Question: I'm drawing some glyphs in a WinForms application. Each glyph is defined by a graphics path, basically is a rectangle with rounder corners.
Now I fill the graphics path with a single color, but I need to fill with two colors. The following example explains what I need:

I would like to avoid creating a new 'GraphicsPath' because the performance of the application could be affected.
Is there any tricky option to draw the second fill color without creating a new graphics path?
Here is the code of my graphics path:
'''
public class RoundedRectangle
{
public static GraphicsPath Create(int x, int y, int width, int height)
{
int radius = height / 2;
int xw = x + width;
int yh = y + height;
int xwr = xw - radius;
int xr = x + radius;
int r2 = radius * 2;
int xwr2 = xw - r2;
GraphicsPath p = new GraphicsPath();
p.StartFigure();
// Right arc
p.AddArc(xwr2, y, r2, r2, 270, 180);
//Bottom Edge
p.AddLine(xwr, yh, xr, yh);
// Left arc
p.AddArc(x, y, r2, r2, 90, 180);
//closing the figure adds the top Edge automatically
p.CloseFigure();
return p;
}
}
'''
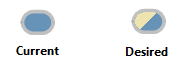
Answer: "Is there any tricky option to draw the second fill color without creating a new graphics path?"
You're splitting the middle area in a fashion so you'll need a GraphicsPath to represent that.
Here's what I came up with:
'''
public partial class Form1 : Form
{
public Form1()
{
InitializeComponent();
this.Paint += new PaintEventHandler(Form1_Paint);
}
GraphicsPath rect = RoundedRectangle.Create(100, 100, 100, 35);
void Form1_Paint(object sender, PaintEventArgs e)
{
TwoColorFill(e.Graphics, rect, Color.Yellow, Color.Blue, Color.Gray, 5);
}
private void TwoColorFill(Graphics G, GraphicsPath roundRect, Color FillColorLeft, Color FillColorRight, Color BorderColor, float BorderThickness)
{
using (SolidBrush RightFill = new SolidBrush(FillColorRight))
{
G.FillPath(RightFill, roundRect);
}
using (SolidBrush LeftFill = new SolidBrush(FillColorLeft))
{
GraphicsPath gp = new GraphicsPath();
gp.AddPolygon(new Point[] {
new Point((int)roundRect.GetBounds().Left, (int)roundRect.GetBounds().Top),
new Point((int)roundRect.GetBounds().Right, (int)roundRect.GetBounds().Top),
new Point((int)roundRect.GetBounds().Left, (int)roundRect.GetBounds().Bottom)
});
G.SetClip(gp);
G.FillPath(LeftFill, rect);
G.ResetClip();
}
using (Pen p = new Pen(BorderColor, BorderThickness))
{
G.DrawPath(p, roundRect);
}
}
}
'''
*After further thought, it might be technically possible by clipping using the GraphicsPath itself, translating to its center, performing a rotation, and then drawing a filled rectangle with its edge along the x-axis. You'll have to compute the correct angle somehow, though, and I'm not sure this would really save you anything performance wise over creating the extra GraphicsPath above.